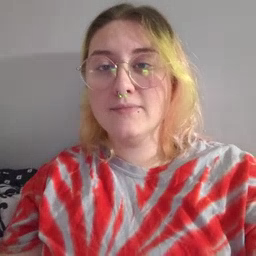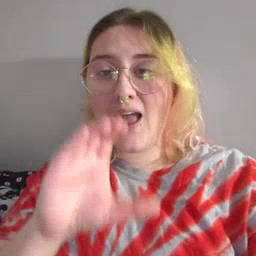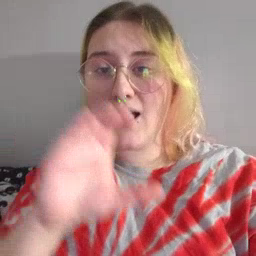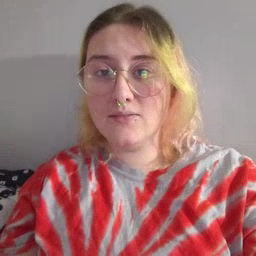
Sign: chocolate